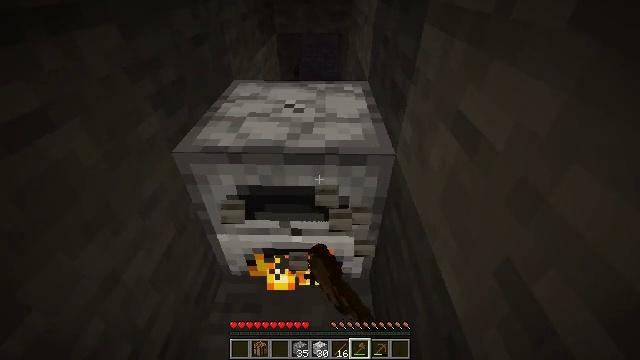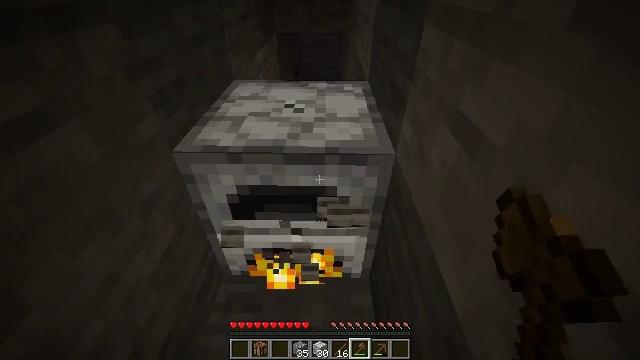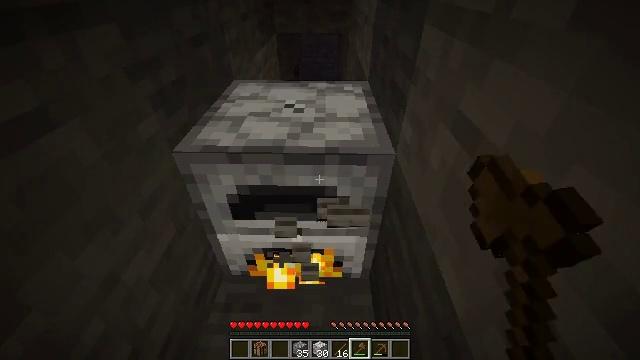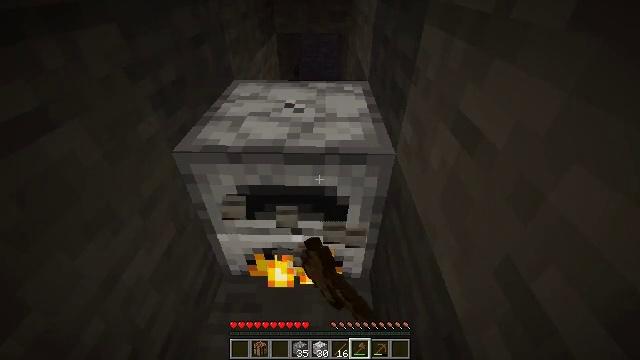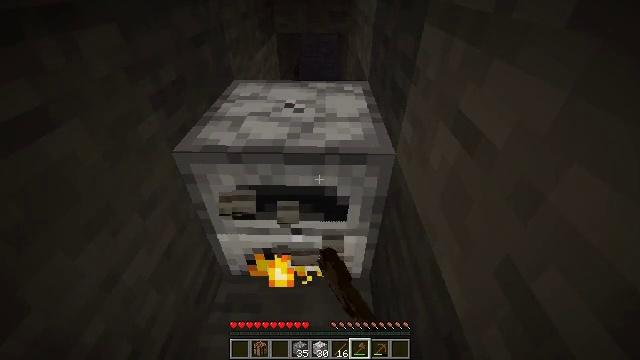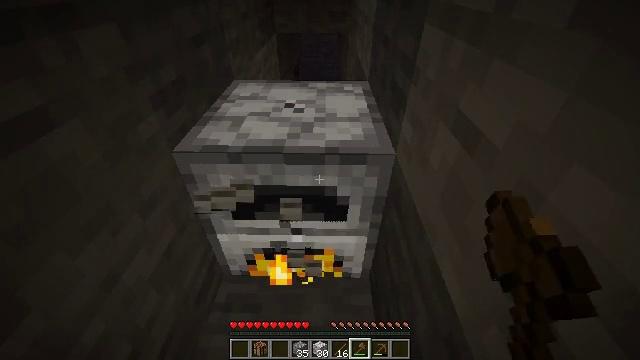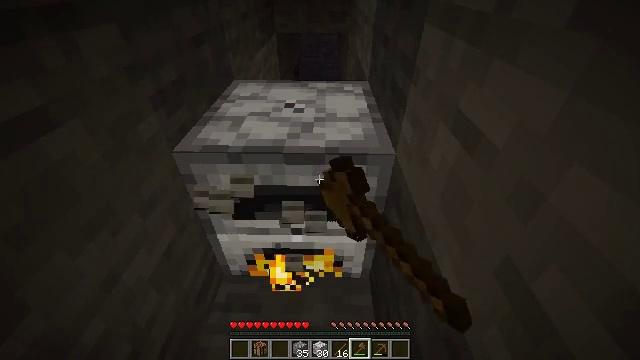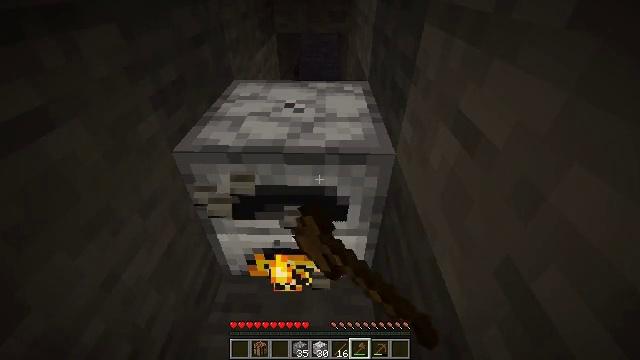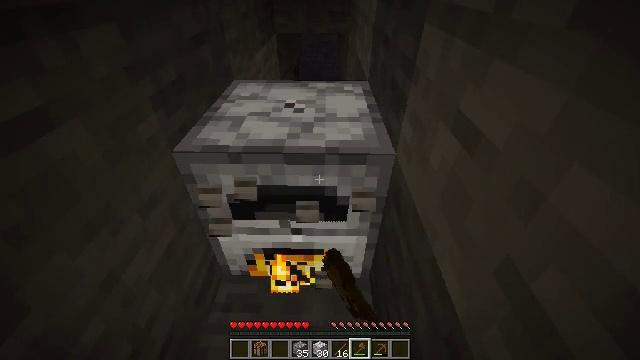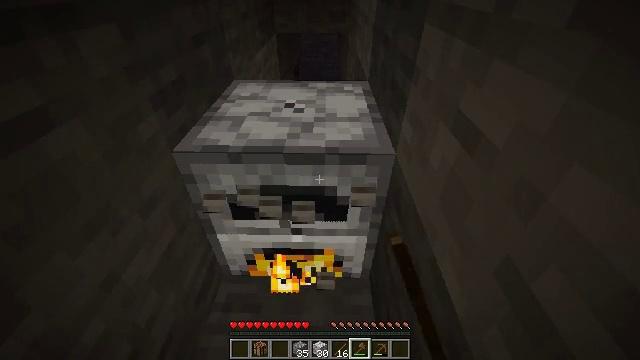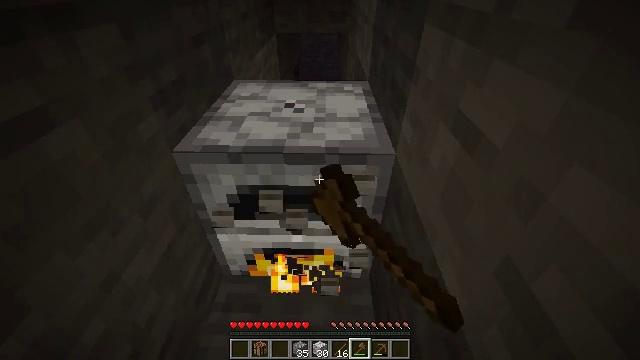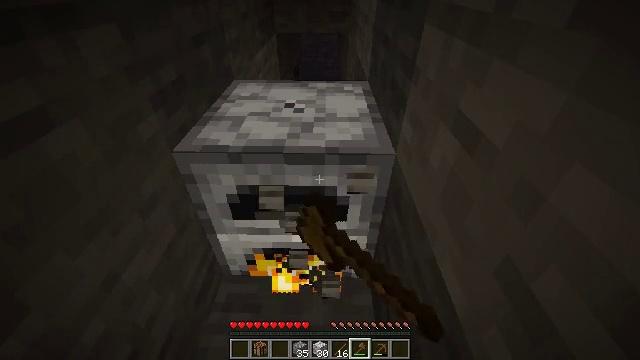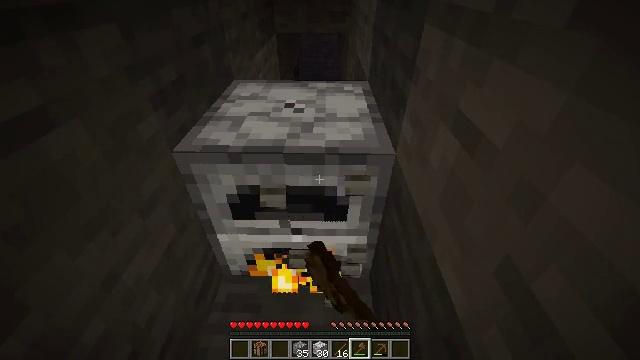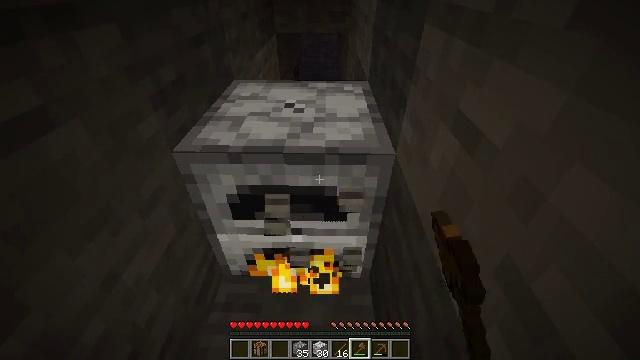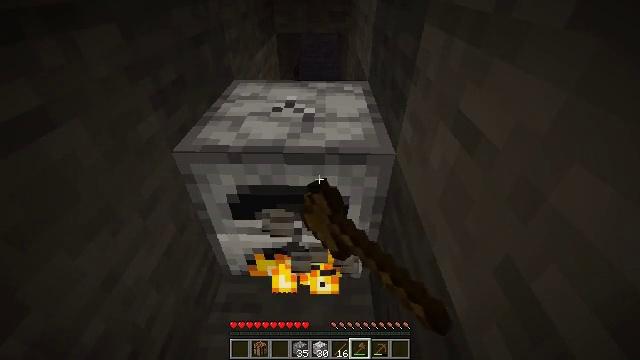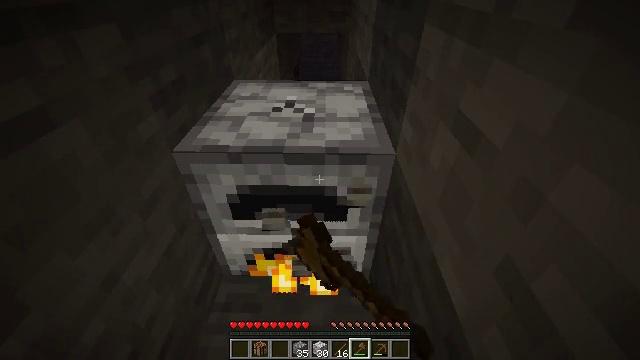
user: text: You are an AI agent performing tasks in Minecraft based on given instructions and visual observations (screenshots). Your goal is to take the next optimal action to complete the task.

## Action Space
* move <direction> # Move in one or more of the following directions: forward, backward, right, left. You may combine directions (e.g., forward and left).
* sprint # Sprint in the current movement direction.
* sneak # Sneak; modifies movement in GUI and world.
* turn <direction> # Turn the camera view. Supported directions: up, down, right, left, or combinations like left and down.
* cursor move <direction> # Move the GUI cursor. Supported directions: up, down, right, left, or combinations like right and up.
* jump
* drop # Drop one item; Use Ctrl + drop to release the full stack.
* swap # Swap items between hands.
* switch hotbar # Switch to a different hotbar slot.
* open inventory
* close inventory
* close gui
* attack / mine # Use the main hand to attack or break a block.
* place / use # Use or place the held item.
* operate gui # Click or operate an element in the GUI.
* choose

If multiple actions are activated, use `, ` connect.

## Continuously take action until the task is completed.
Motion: motion action
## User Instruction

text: Reclaim the furnace for later use.
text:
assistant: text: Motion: attack / mine
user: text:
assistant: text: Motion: attack / mine
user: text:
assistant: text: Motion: attack / mine
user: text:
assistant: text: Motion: attack / mine
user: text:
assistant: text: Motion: attack / mine
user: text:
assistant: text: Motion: attack / mine
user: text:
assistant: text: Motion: attack / mine
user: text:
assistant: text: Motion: attack / mine
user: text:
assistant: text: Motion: attack / mine
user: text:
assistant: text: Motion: attack / mine
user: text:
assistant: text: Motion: attack / mine
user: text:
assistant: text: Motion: attack / mine
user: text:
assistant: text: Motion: attack / mine
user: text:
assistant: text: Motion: attack / mine
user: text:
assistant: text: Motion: attack / mine
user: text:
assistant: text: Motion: attack / mine
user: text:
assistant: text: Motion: attack / mine
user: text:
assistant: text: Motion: attack / mine
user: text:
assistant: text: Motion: attack / mine
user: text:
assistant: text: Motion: attack / mine
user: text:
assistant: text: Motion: attack / mine
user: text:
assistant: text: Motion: attack / mine
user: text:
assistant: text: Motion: attack / mine
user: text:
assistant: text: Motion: attack / mine
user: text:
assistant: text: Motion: attack / mine
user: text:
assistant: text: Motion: attack / mine
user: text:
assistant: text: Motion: attack / mine
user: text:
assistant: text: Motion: attack / mine
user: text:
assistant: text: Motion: attack / mine
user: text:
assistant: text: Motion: attack / mine